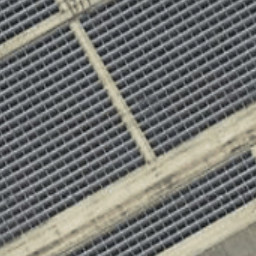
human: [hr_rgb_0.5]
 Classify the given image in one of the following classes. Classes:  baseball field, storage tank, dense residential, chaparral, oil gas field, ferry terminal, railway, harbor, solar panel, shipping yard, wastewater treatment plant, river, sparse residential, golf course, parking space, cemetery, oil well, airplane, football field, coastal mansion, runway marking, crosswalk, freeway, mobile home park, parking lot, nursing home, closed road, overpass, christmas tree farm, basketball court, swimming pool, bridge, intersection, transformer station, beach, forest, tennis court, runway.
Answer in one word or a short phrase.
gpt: solar panel